Platform: macOS
Application: Chrome
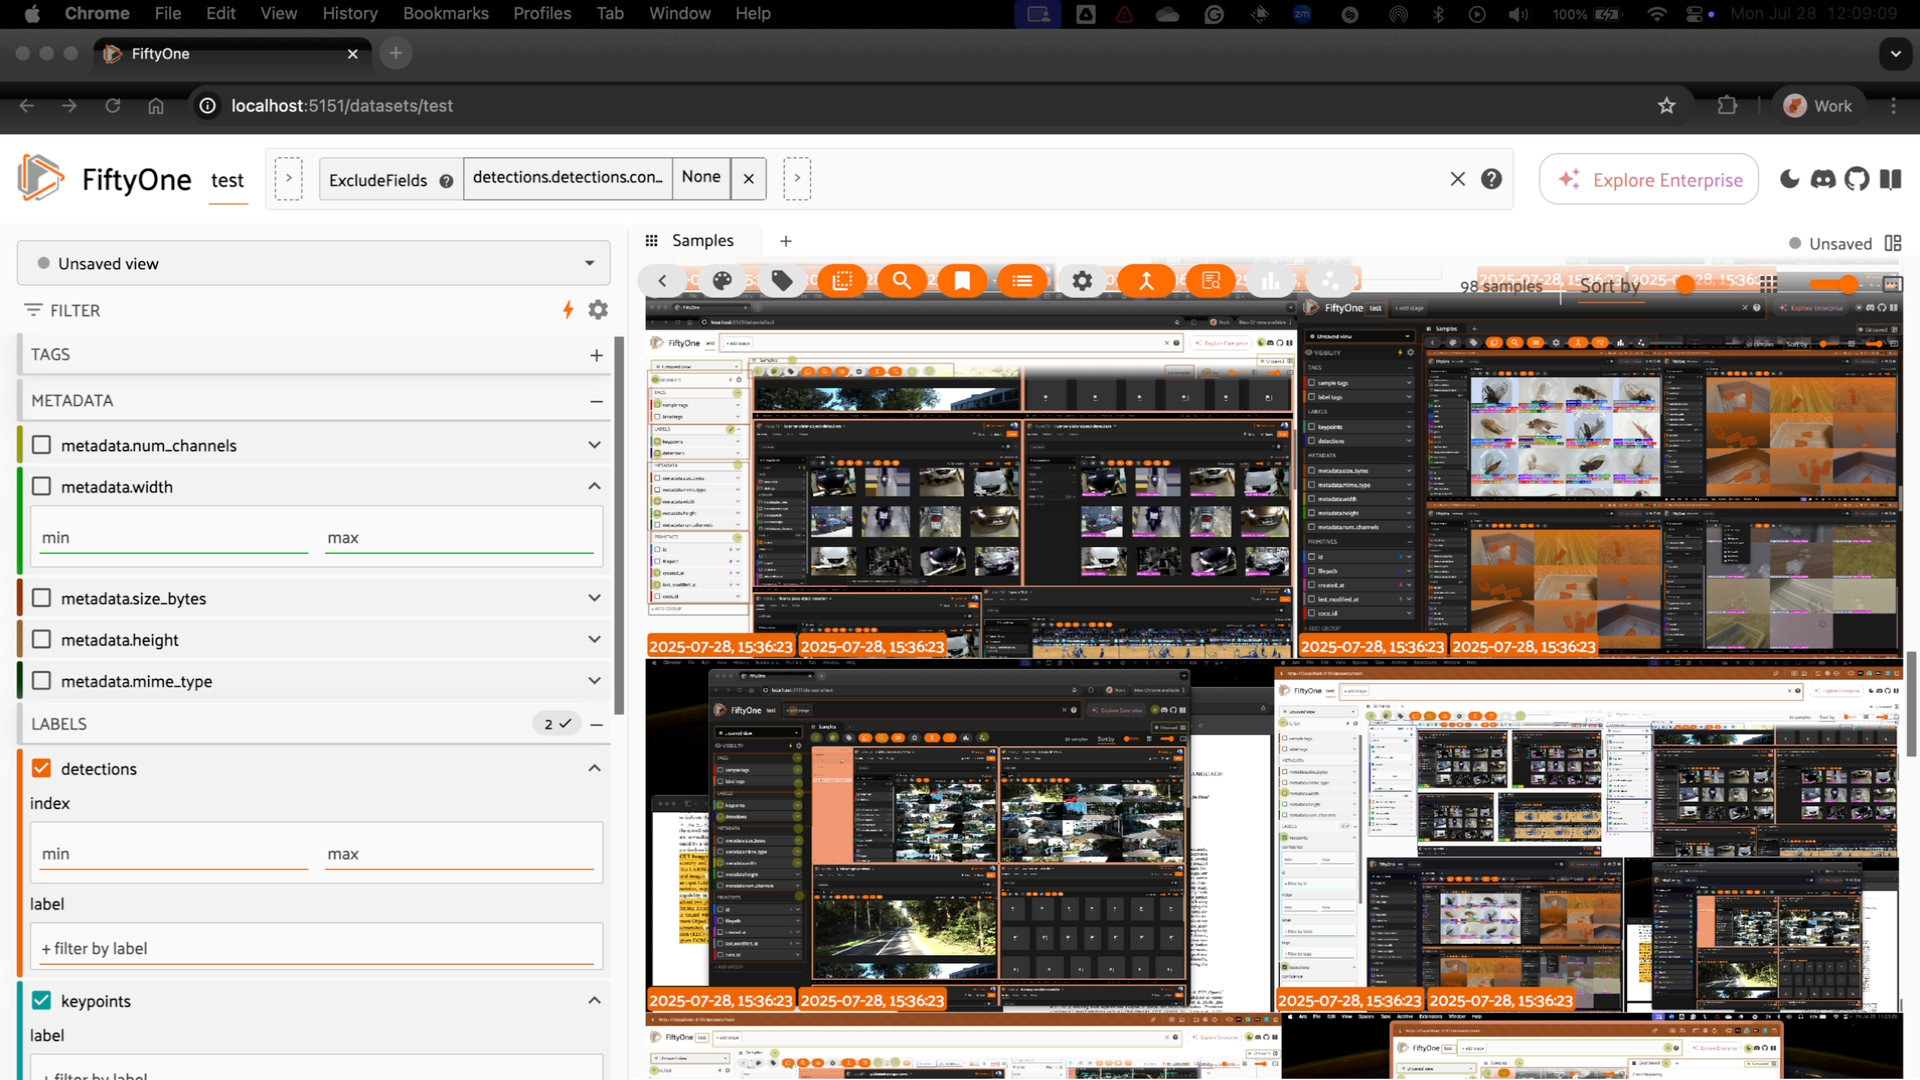
task_description: Clear all the labels shown on the samples in the samples panel
action_type: click
element_info: Icon

task_description: Clear detections from being shown on samples in the samples panel
action_type: click
element_info: Checkbox

task_description: Clear keypoints from being shown on samples in the samples panel
action_type: click
element_info: Checkbox

task_description: Hide filter options for the keypoints field
action_type: click
element_info: Icon

task_description: Hide the filter options for the metadata.width field
action_type: click
element_info: Icon

task_description: Hide the sidebar
action_type: click
element_info: Icon

task_description: Clear the current view stage that has been applied to the dataset
action_type: click
element_info: Icon

task_description: Apply a view stage before the currently applied stage
action_type: select
element_info: Menu Item

task_description: Apply a view stage after the currently applied stage
action_type: select
element_info: Menu Item

task_description: Clear all view stages that have been applied to this dataset
action_type: click
element_info: Icon

task_description: Reset zoom for samples in the samples panel
action_type: click
element_info: Icon

task_description: Reset spacing between samples in the samples panel
action_type: click
element_info: Icon

task_description: How many samples are in this dataset?
action_type: hover
element_info: Text

task_description: Apply a sort to the samples in the samples panel
action_type: select
element_info: Menu Item

task_description: Open color settings menu
action_type: click
element_info: Icon

task_description: Open the embeddings panel
action_type: click
element_info: Icon

task_description: Open the sort by text similarity menu in the actions row toolbar
action_type: click
element_info: Icon

task_description: Save the currently applied filter as a view on the dataset
action_type: click
element_info: Icon

task_description: Show metadata for the height of samples in the samples panel
action_type: click
element_info: Checkbox

task_description: Open the operators browser menu
action_type: click
element_info: Icon

task_description: Turn on dark mode
action_type: click
element_info: Icon

action_type: click

task_description: Show the width of samples in the samples panel
action_type: click
element_info: Checkbox

task_description: Hide filter options for the detections field
action_type: click
element_info: Icon

task_description: Show available filter options for the metadata.num_channels field
action_type: click
element_info: Icon
task_description: Filter samples in the samples panel by a detections label
action_type: select
element_info: Menu Item

task_description: Find the view bar
action_type: hover
element_info: Menu Item

task_description: Open the saved views menu
action_type: click
element_info: Button

task_description: Open the workspaces menu
action_type: click
element_info: Button

task_description: Find the sidebar
action_type: hover
element_info: Menu Item

task_description: Find the actions row toolbar
action_type: hover
element_info: Menu Item

task_description: Find the samples panel in the current workspace
action_type: hover
element_info: Menu Item